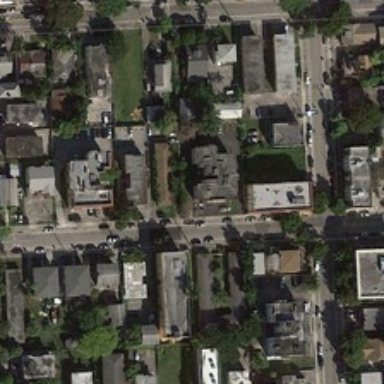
Many buildings and green trees are in a dense residential area .